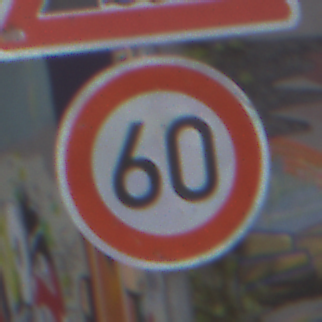
Verkehrszeichen: Geschwindigkeit60
Zusatzzeichen oben: BeweglicheBruecke
Umgebung: Outdoor, Urban
Tageszeit: MorningAfternoon
Wetter: PartlyCloudy
Licht: Natural
Jahreszeit: NotSpecified
Kontrast: LowContrast